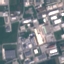
Land use / land cover: Industrial